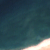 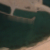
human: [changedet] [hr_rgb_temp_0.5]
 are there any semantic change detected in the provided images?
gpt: An artificial island has been realized in the sea.